Question: Count the number of objects in the diagram.
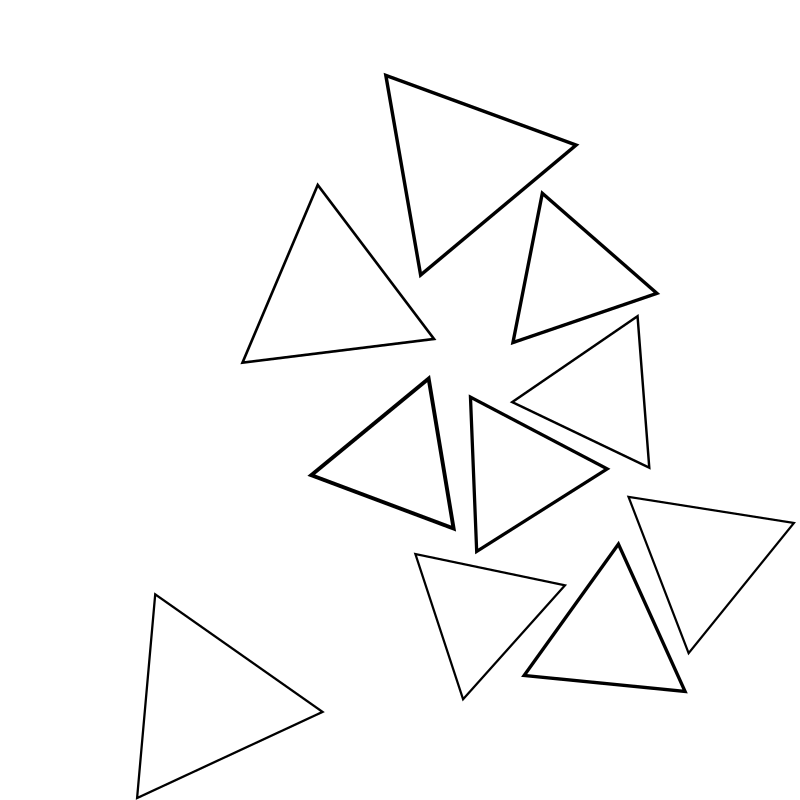
Answer: 10